Aerial crown-view tile of a tropical tree (Barro Colorado Island, Panama), acquired 20240918:
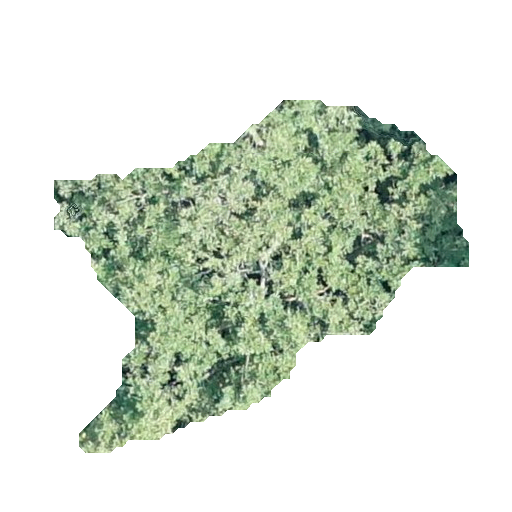
Species: Tabebuia rosea
GBIF accepted scientific name: Tabebuia rosea
Crown area: 129.44 m²